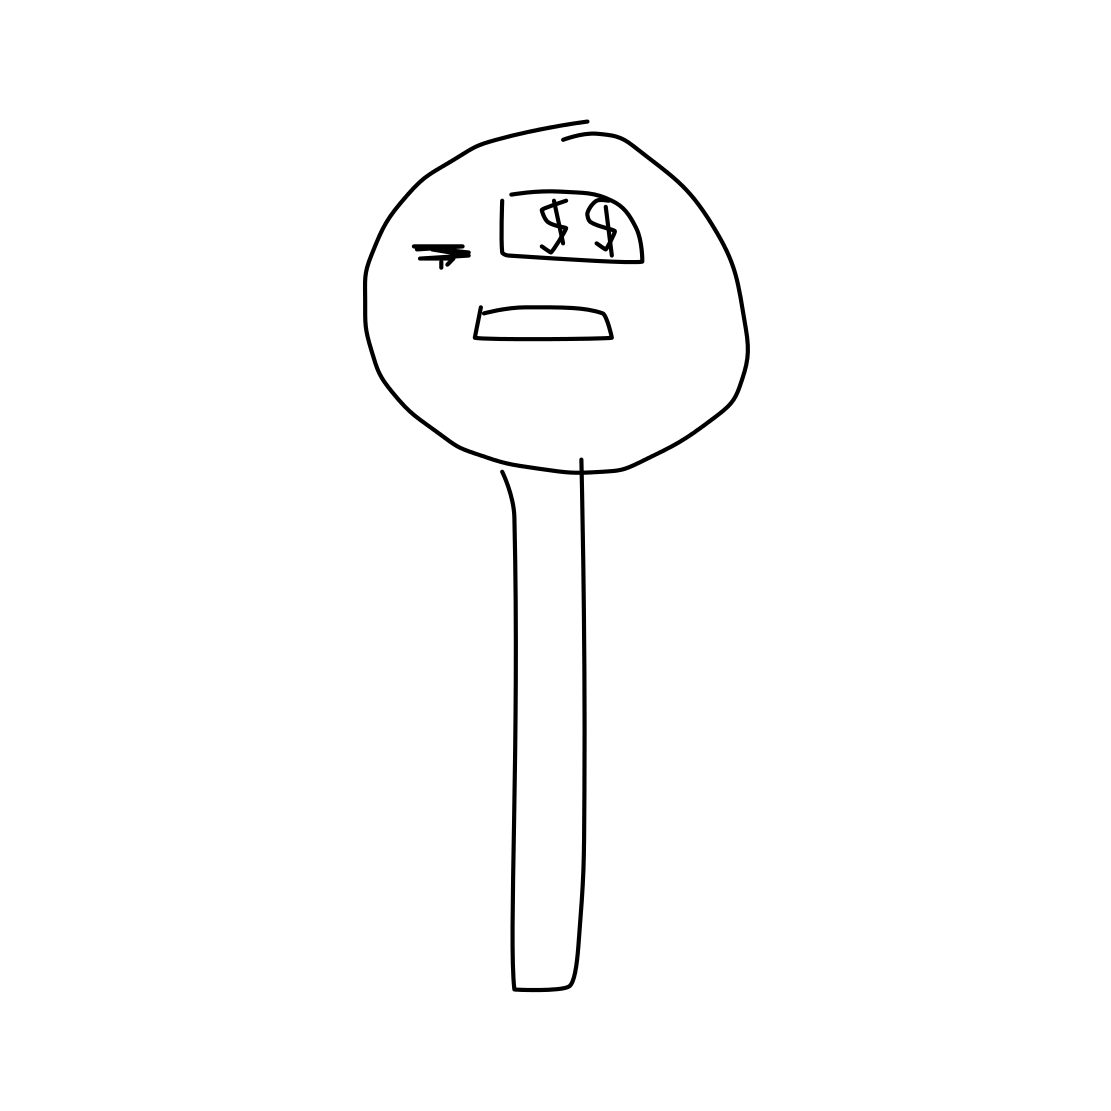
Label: parking meter